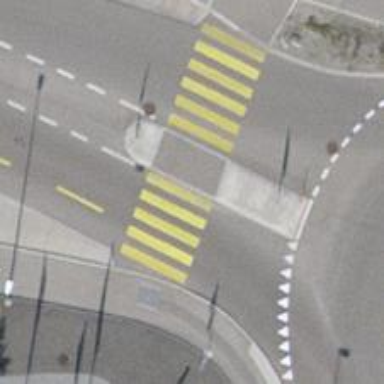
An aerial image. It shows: Marked road crossing with pedestrian island.